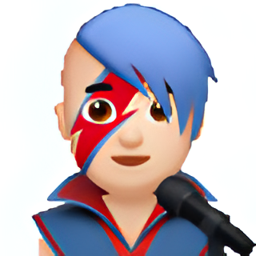
Name: male singer type 1 2
Emoji: 👨🏻‍🎤
Group: People & Body
Sub-group: person-role